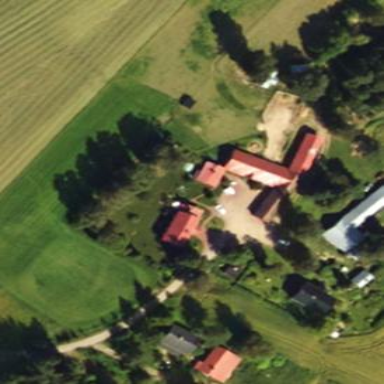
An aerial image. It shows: Farmyard area.